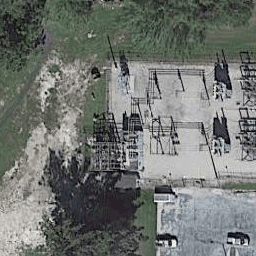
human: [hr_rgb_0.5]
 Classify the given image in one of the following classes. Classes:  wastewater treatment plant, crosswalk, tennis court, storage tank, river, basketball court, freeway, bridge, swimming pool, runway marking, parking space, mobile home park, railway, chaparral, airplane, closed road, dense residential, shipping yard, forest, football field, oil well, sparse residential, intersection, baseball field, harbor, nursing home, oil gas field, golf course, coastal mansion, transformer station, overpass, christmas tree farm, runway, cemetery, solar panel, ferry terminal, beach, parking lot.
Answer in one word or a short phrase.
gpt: transformer station